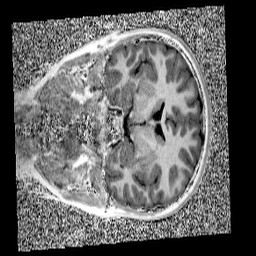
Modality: UNIT1
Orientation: coronal
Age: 10
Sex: female
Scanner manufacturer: siemens
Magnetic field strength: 3 T
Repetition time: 4 s
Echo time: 0.00299 s